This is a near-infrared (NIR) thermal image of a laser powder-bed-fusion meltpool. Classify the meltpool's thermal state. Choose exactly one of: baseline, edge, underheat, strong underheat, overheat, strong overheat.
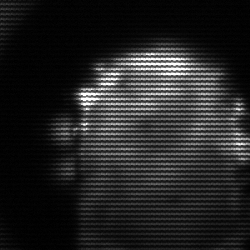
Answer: baseline